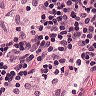
Metastatic tissue present: no